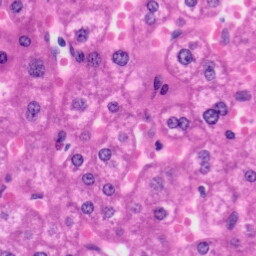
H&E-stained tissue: Liver